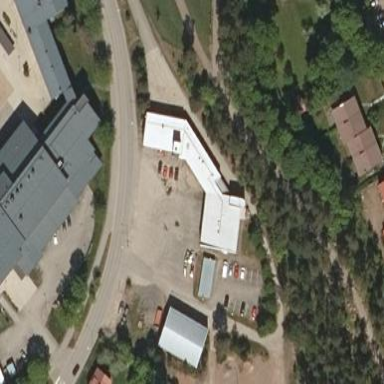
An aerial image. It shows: Fire station building.